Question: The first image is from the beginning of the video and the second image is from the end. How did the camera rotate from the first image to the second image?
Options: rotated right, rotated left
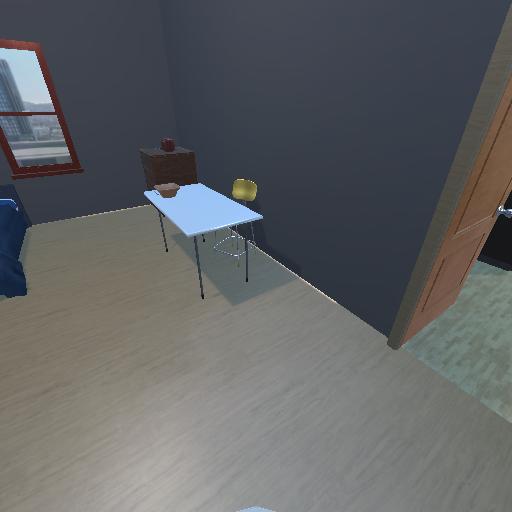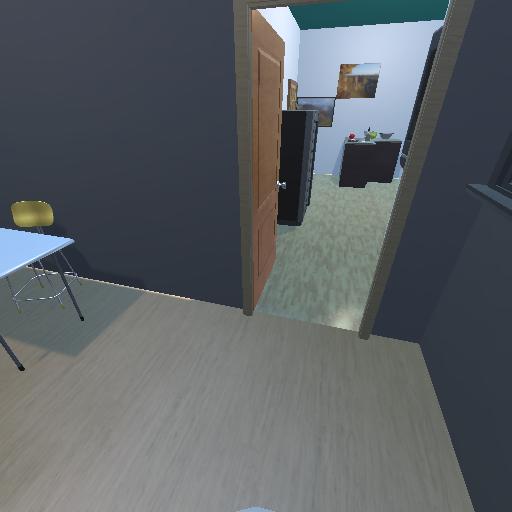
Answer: rotated right